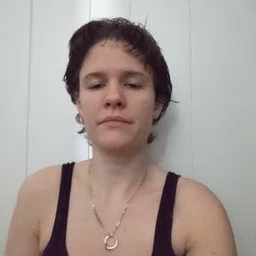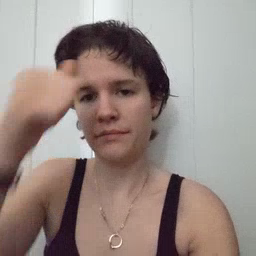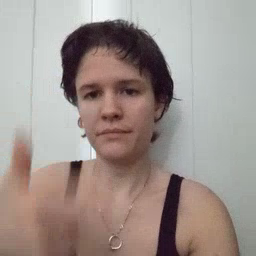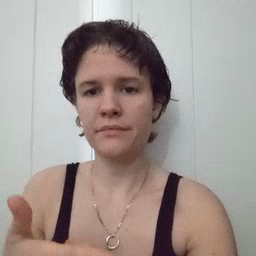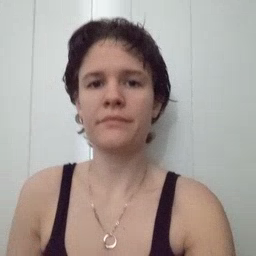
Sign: brother